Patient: sex M, age 26
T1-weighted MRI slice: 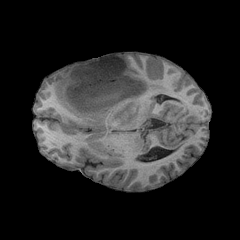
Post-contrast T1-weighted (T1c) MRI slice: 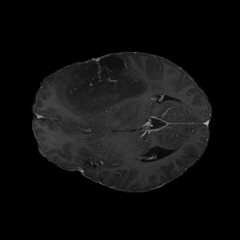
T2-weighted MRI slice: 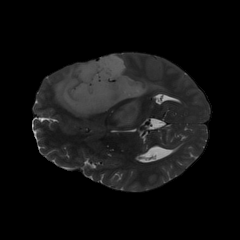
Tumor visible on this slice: yes
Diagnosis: Astrocytoma, IDH-mutant
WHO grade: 3